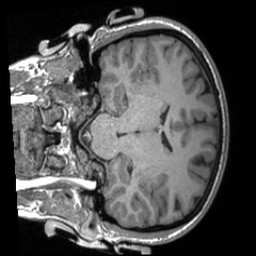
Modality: T1w
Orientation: coronal